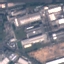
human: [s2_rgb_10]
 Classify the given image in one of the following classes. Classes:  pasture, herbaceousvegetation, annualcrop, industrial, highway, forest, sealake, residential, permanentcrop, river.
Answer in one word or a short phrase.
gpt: Industrial